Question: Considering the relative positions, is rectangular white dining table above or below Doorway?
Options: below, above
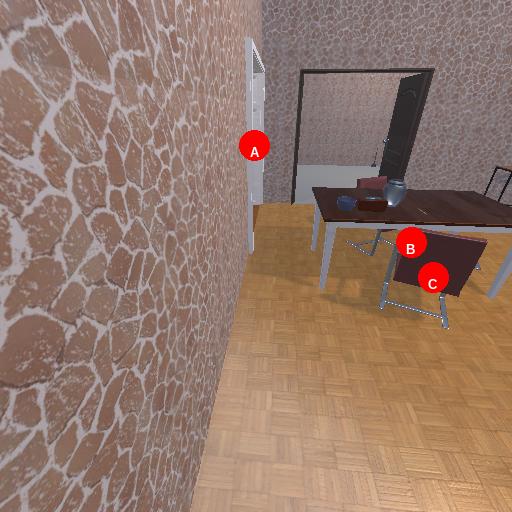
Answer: below